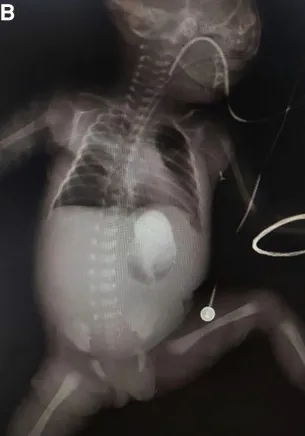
Upper gastrointestinal angiography shows no contrast uptake beyond the stomach.
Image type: radiology (x_ray)